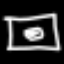
Label: diamond